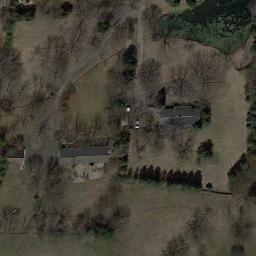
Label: sparse_residential